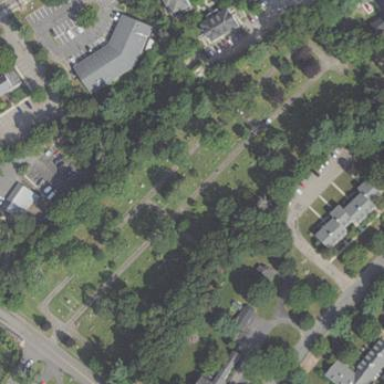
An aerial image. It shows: Cemetery.